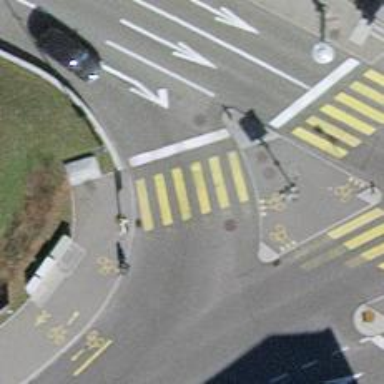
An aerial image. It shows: Road crossing with traffic signals.